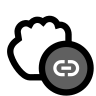
Cursor type: alias
OS/theme: linux-bibata
Variant: white